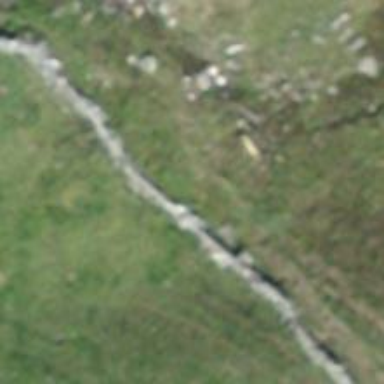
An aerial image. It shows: Wall is shown in the image.